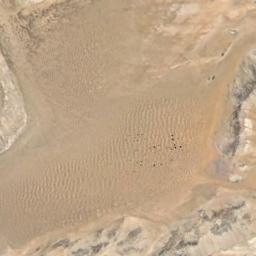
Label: desert